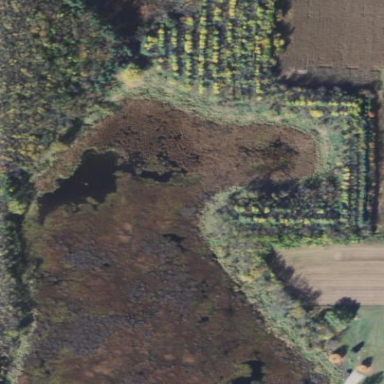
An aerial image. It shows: Pond surrounded by natural water.